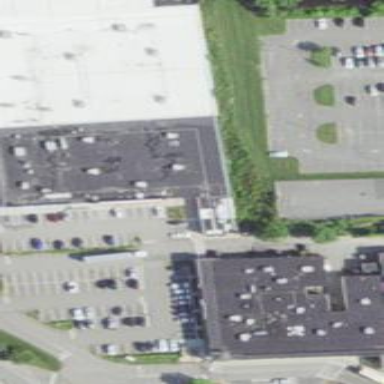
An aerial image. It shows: Building.